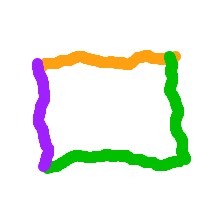
Shape: rectangle